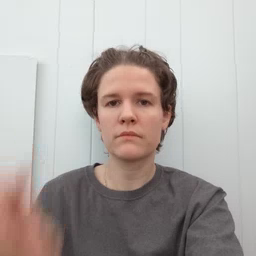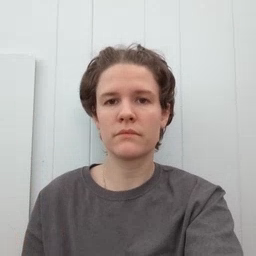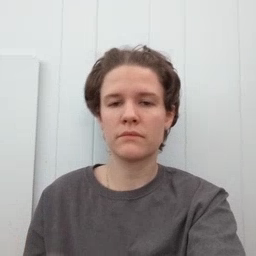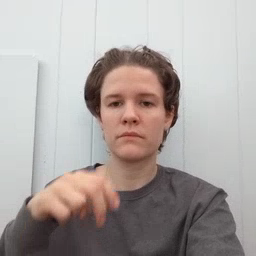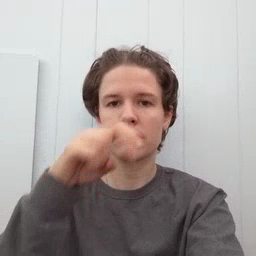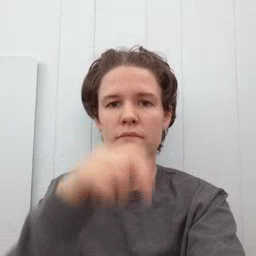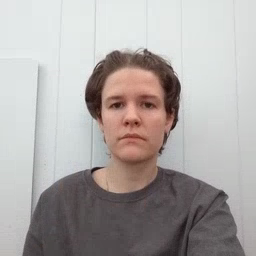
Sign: stairs